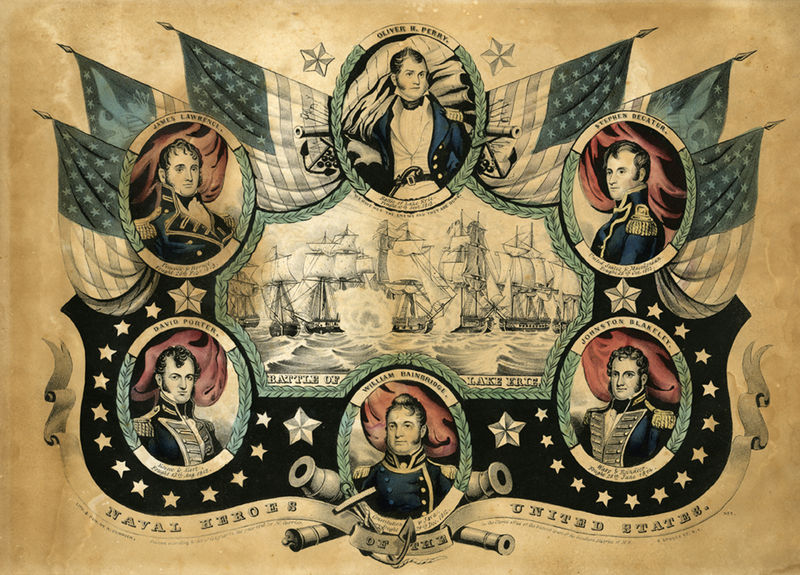
Titel: Naval Heroes of the United States
Künstler: Nathaniel Currier
Standort: Amherst (Massachusetts, USA)
Institution: Mead Art Museum, Amherst College
Schlagwörter: blue, fight, men, military, red, soldiers, black, gray, painting, portrait, print, smoke, boat, lake, ship, water, waves, uniform, america, color, etching, illustration, battle, boats, sail, sailor, sailors, flag, portraits, banners, flags, history, war, ships, stripes, sails, tan, star, stars, ancor, banner, anchor, heroes, william, masts, cannon, scrolls, james, memorial, starts, captain, navy, ovals, canon, usa, naval, united states, strip, admiral, us, cannons, lake erie, patriotic, nation, perry, oliver perry, anchors, admirals, states, united, six men, portrat, david porter, lawless, naval heroes, william bainbridge, james lawrence, stephen decatur, johnston blakeley, oliver, cameos, stephen decature, olivery h. perry, james lawnrece, oliver h. perry, decater, blackeley, bainbridge, porter, lawrence, flages, battleships, navi, battle of lake erie, decatur, blankeley, falgs